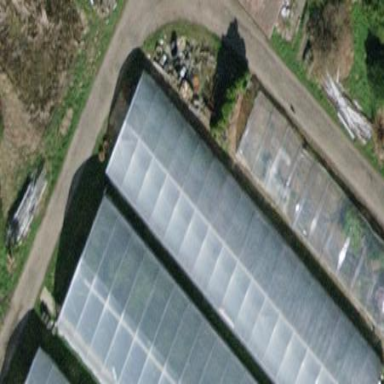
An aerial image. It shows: Greenhouse.